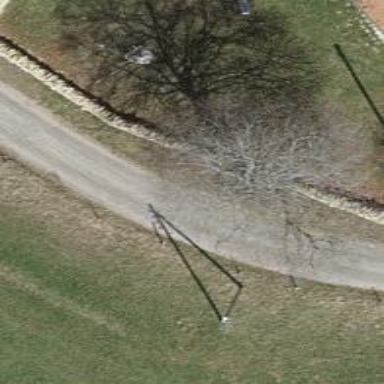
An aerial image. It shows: Dry stone wall barrier.